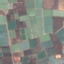
Land use / land cover: PermanentCrop